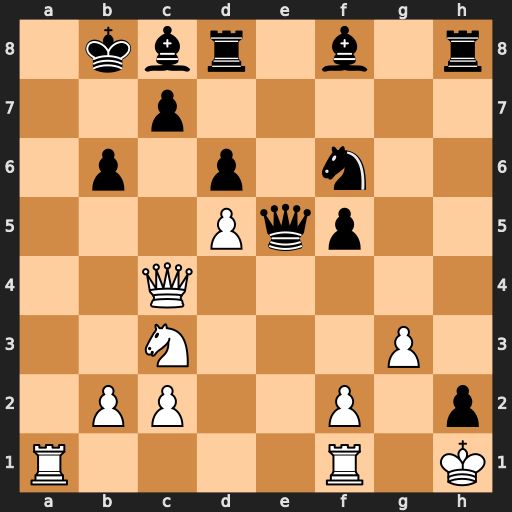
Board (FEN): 1kbr1b1r/2p5/1p1p1n2/3Pqp2/2Q5/2N3P1/1PP2P1p/R4R1K
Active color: w
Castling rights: -
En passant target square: -
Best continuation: Ra8+ Kxa8 Qxc7 Ba6 Ra1 Qe1+ Rxe1